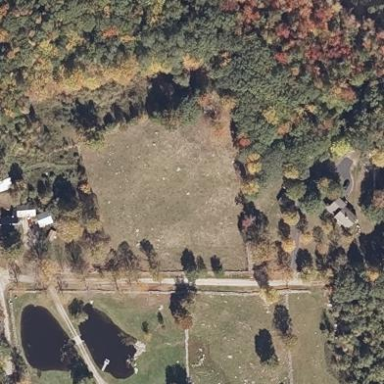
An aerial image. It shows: Pasture covered in meadow.